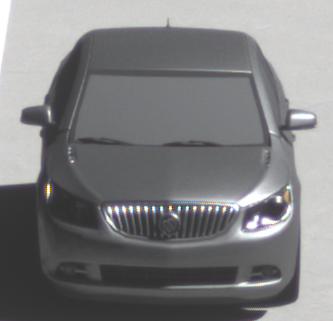
Make: Buick
Model: LaCrosse
Detailed model: Gen. 2
Model produced from: 2009
Model produced until: 2016
Doors: 4
Color: gray
Road condition: dry road
Daytime: midday
Contrast: high contrast